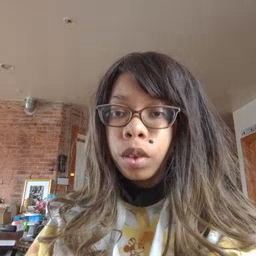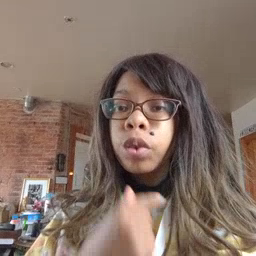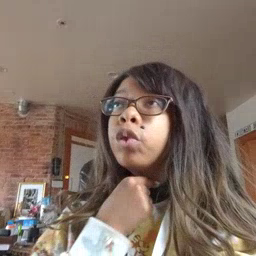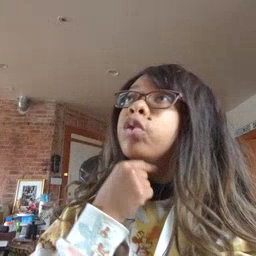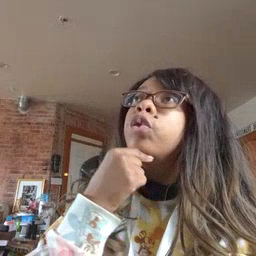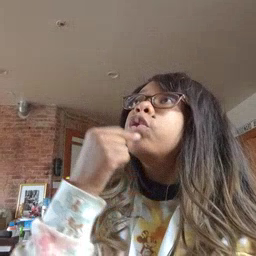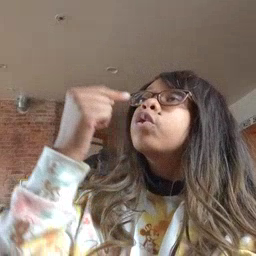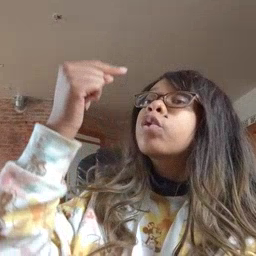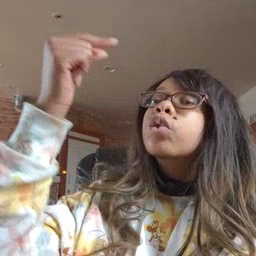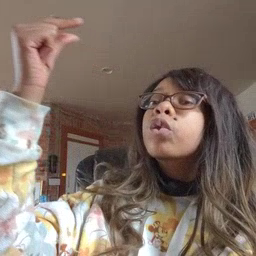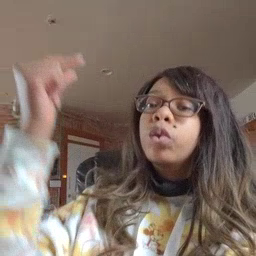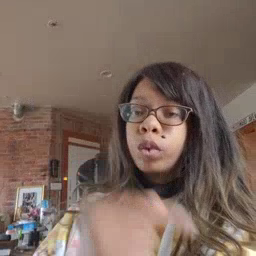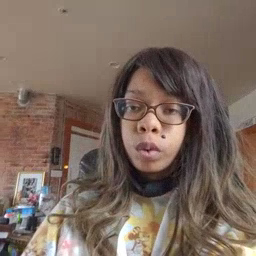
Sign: giraffe